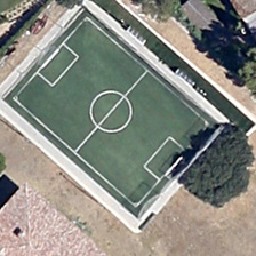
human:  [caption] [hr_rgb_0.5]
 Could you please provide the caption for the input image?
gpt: There is a wasteland near the football field.

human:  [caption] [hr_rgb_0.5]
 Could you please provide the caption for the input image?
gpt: Next to a little football field there's a piece of brown, naked dirt

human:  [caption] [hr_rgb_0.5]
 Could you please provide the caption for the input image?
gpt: Next to a small football field is a brown, bare land

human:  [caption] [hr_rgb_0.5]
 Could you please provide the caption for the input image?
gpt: Next to a little football field is a piece of brown dirt, barefoot

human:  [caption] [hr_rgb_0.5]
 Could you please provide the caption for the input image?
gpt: Brown, naked ground patch next to small soccer ground